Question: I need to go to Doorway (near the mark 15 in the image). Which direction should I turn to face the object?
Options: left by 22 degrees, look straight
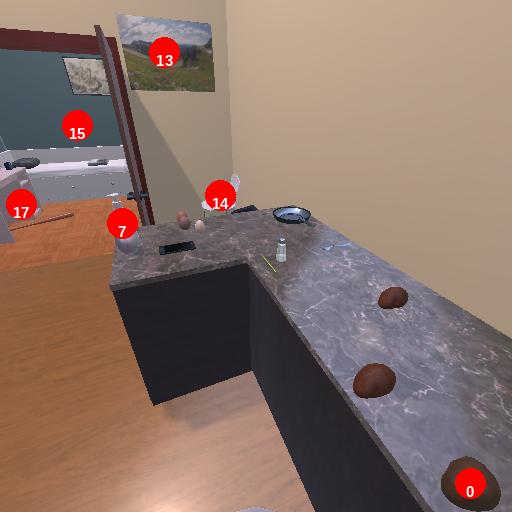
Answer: left by 22 degrees